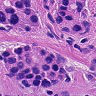
Metastatic tissue present: yes